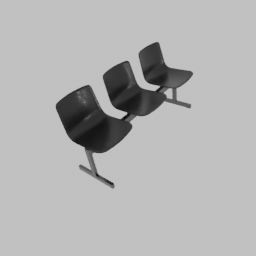
Label: furniture